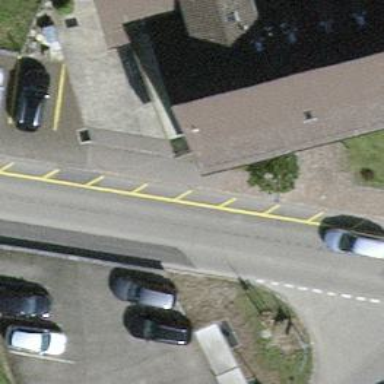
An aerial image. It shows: Post box is visible.